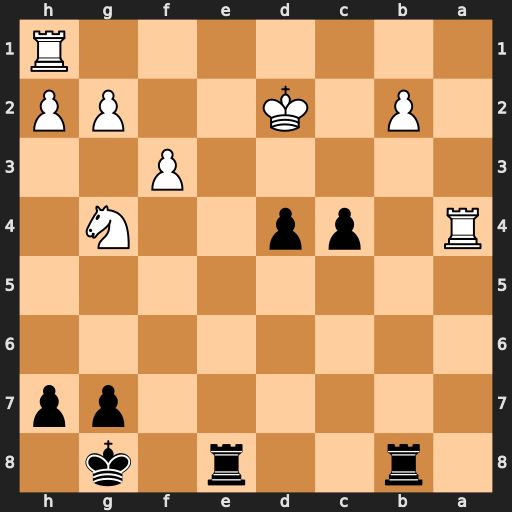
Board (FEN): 1r2r1k1/6pp/8/8/R1pp2N1/5P2/1P1K2PP/7R
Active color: b
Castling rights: -
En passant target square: -
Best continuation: Rxb2+ Kc1 c3 Rd1 c2 Rh1 Rb1+ Kxc2 Rxh1